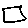
Label: square